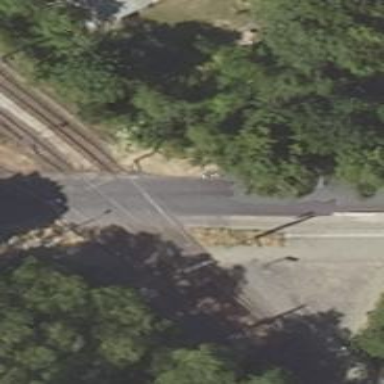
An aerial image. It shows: Tram railway with contact lines for electrification.